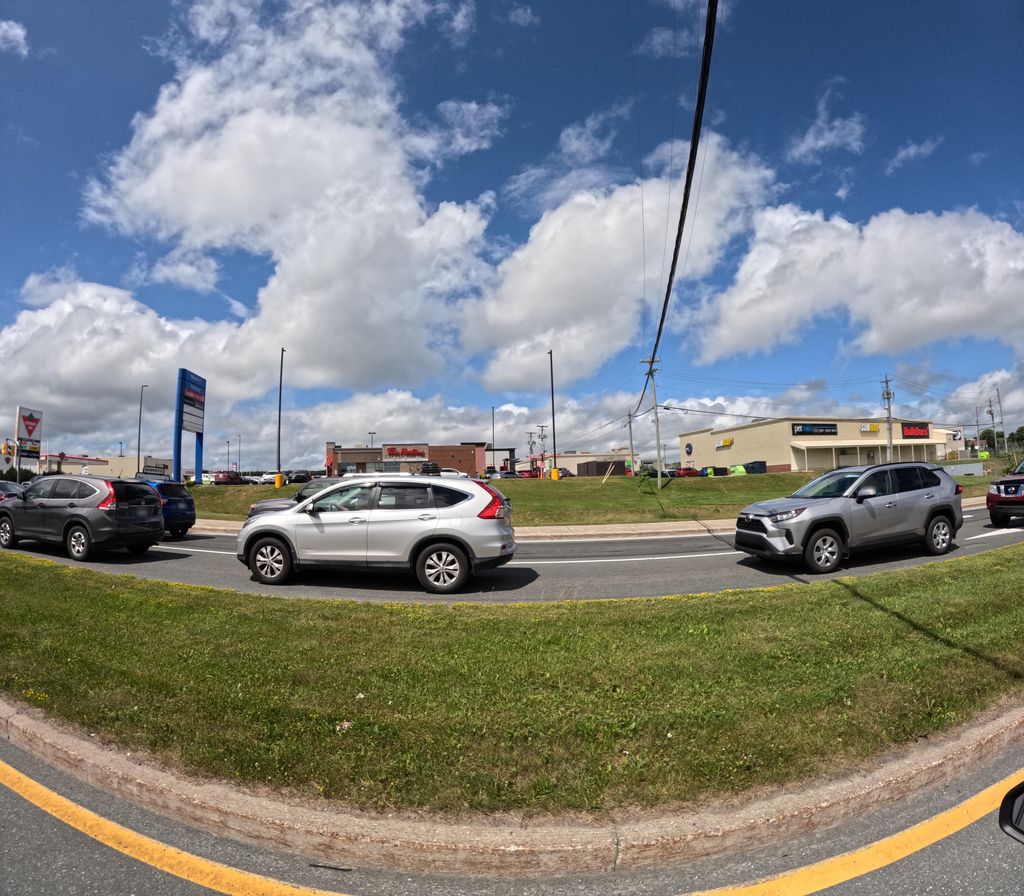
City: st_johns